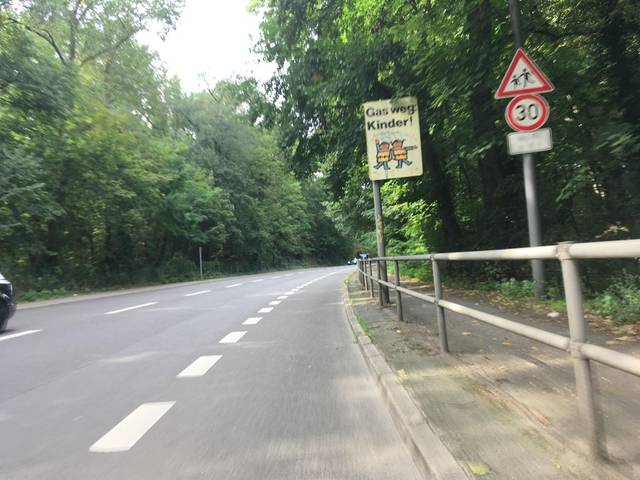
Region: Germany
Coordinates: 52.595, 13.279